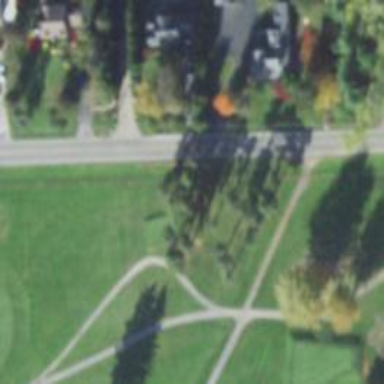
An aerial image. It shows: Golf cartpath that is also road path.